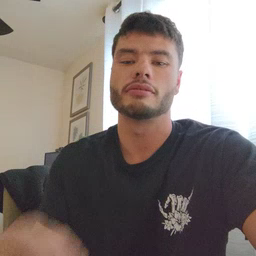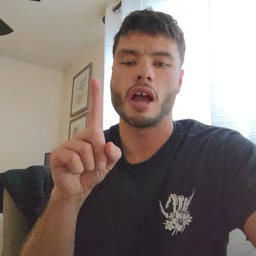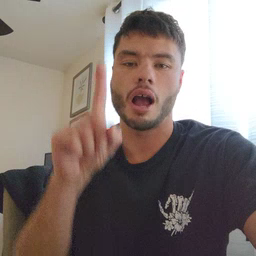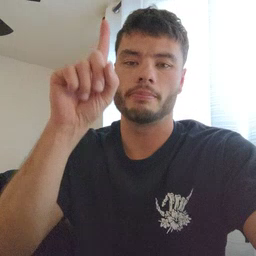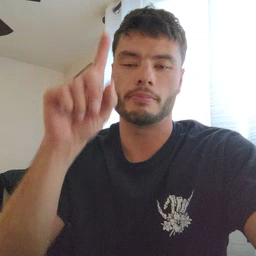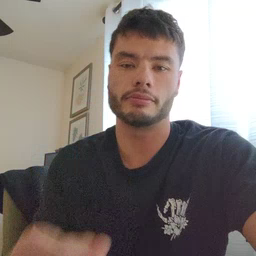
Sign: up